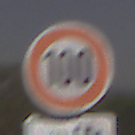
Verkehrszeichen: Geschwindigkeit100
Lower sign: Entfernungsangaben1
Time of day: Night
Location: Outdoor (Nature)
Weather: Clear
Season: NotSpecified
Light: Natural